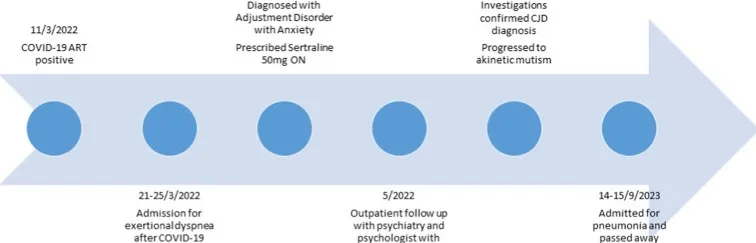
Timeline of clinical course.
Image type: chart (chart)